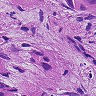
Metastatic tissue present: yes